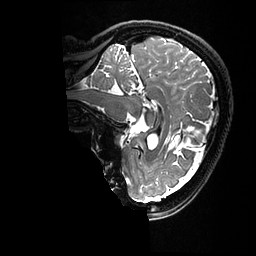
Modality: T2w
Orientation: sagittal
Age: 48
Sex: female
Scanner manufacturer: ge
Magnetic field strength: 3 T
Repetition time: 3.202 s
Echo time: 0.05904 s